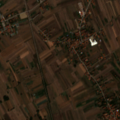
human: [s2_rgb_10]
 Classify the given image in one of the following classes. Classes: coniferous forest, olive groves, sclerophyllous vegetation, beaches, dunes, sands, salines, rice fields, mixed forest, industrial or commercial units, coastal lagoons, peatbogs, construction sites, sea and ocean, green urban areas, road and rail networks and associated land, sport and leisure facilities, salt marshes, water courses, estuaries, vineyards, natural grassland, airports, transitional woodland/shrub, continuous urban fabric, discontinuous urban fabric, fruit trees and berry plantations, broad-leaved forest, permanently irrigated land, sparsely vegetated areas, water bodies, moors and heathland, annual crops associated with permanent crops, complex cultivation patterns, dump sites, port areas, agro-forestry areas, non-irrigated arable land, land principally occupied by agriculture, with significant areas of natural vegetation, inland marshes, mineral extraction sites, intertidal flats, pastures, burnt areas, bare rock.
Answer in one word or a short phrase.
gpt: discontinuous urban fabric, non-irrigated arable land